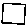
Label: square